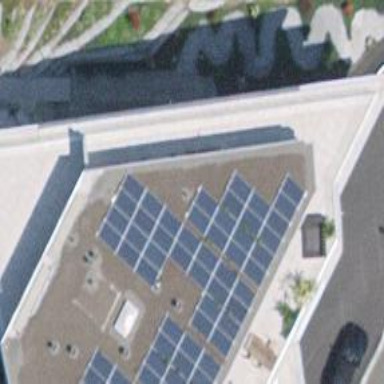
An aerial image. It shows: Solar power generator.